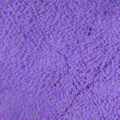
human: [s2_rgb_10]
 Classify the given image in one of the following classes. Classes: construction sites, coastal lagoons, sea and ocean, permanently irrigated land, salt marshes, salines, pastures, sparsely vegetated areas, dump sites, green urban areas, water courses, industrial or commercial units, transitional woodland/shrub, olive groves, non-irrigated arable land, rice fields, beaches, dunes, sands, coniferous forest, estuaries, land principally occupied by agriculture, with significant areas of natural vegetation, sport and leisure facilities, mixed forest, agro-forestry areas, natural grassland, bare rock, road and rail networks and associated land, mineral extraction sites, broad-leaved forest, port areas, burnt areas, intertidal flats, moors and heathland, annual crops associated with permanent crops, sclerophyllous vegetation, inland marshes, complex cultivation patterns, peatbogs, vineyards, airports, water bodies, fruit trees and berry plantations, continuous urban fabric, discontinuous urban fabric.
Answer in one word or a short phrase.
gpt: sea and ocean